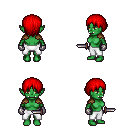
a pixel art fantasy rpg character, female body template, orc, green skin, leather shoulder armor, white pants, red plain hairstyle, metal gloves, dagger, four views (front, back, left, right), 2x2 character sprite sheet, small pixel art, hard edges, no anti-aliasing